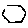
Label: hexagon